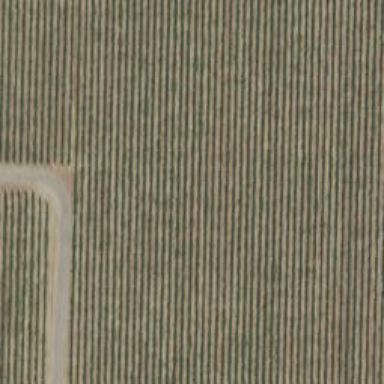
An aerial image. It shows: Vineyard growing grapes.